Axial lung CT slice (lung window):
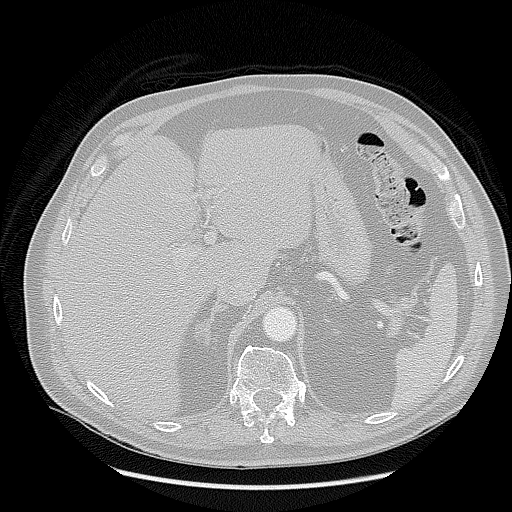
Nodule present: no